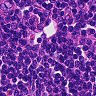
Metastatic tissue present: no